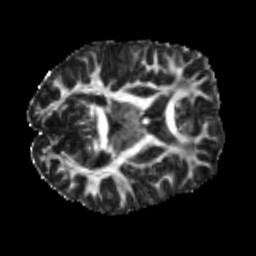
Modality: FA
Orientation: axial
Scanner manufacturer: siemens
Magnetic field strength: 3 T
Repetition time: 4 s
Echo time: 0.0594 s